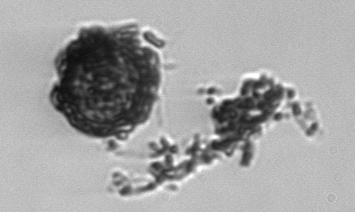
Label: Thalassiosira_TAG_external_detritus